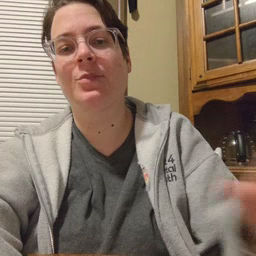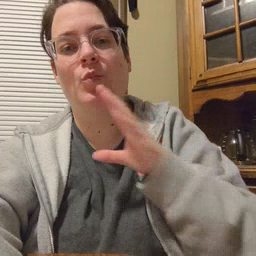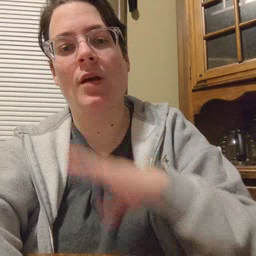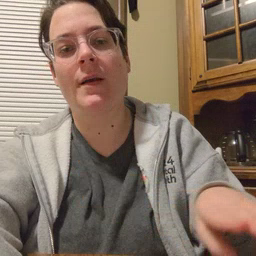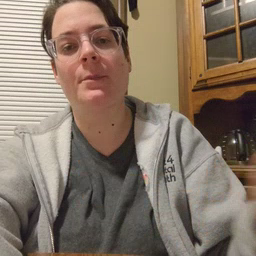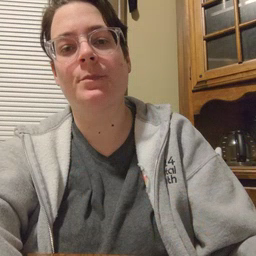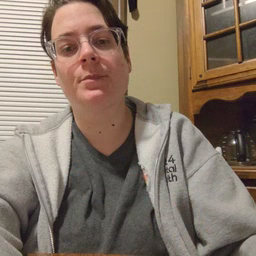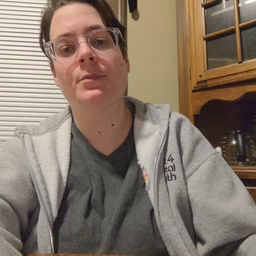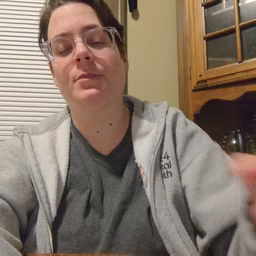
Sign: quiet